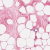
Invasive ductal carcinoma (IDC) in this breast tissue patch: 0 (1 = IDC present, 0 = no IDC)